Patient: sex F, age 44
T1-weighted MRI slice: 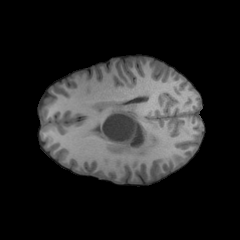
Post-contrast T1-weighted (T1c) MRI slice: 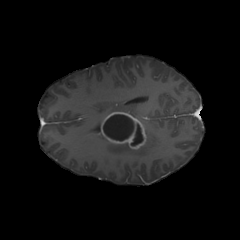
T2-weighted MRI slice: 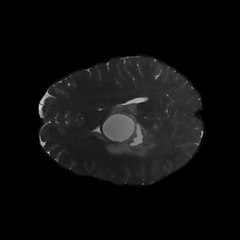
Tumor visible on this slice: yes
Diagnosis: Glioblastoma, IDH-wildtype
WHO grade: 4